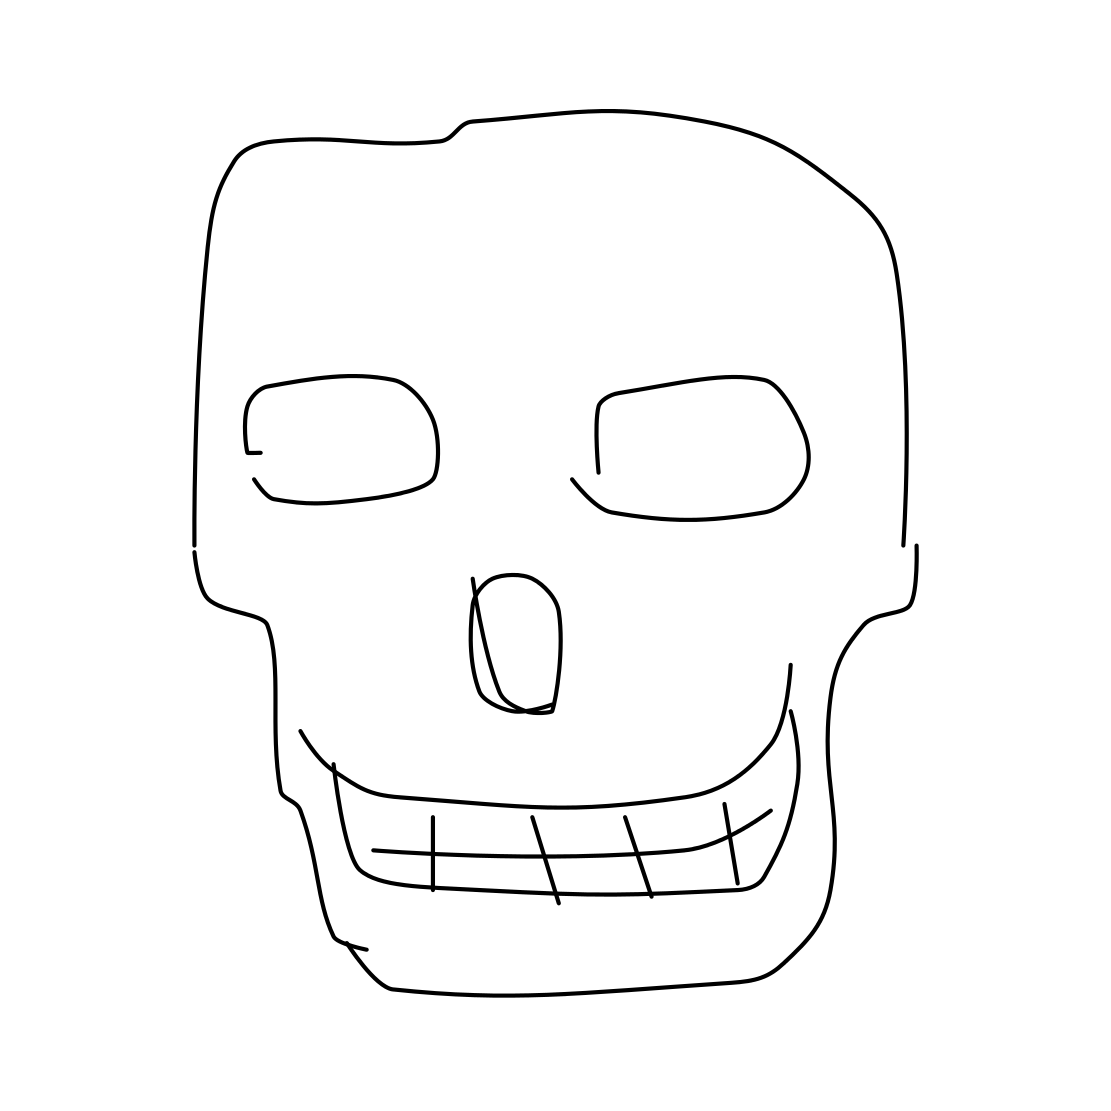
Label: skull